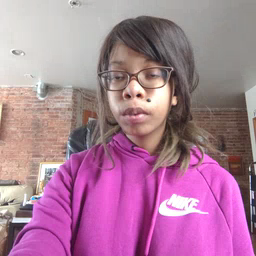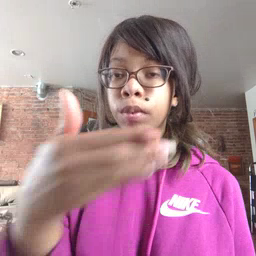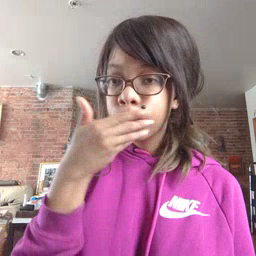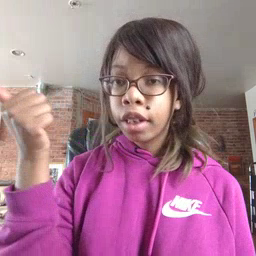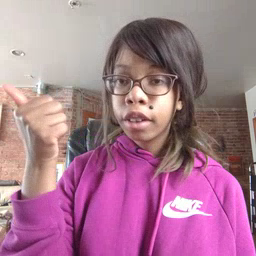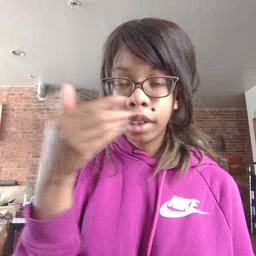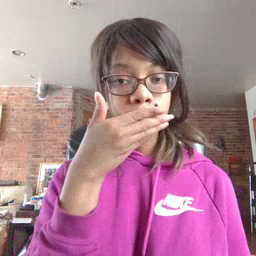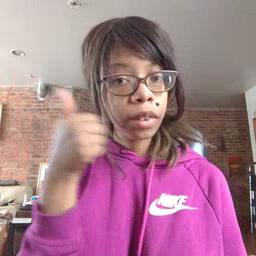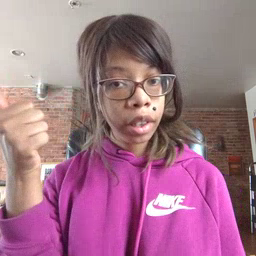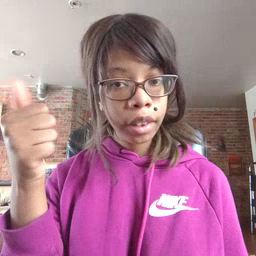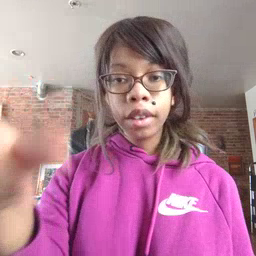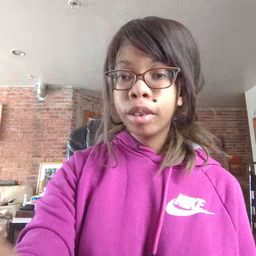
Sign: better